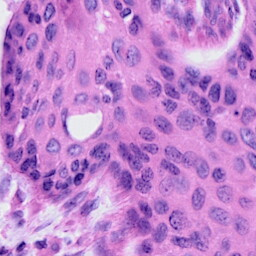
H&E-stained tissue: Cervix